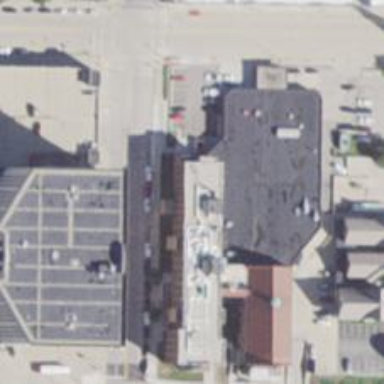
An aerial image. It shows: Healthcare clinic.